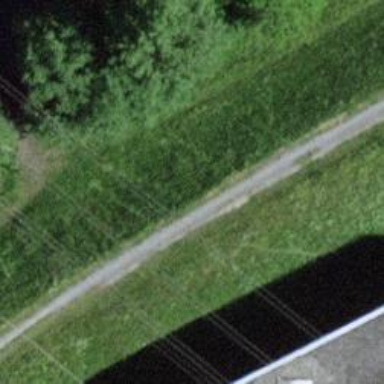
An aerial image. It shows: Gravel path.